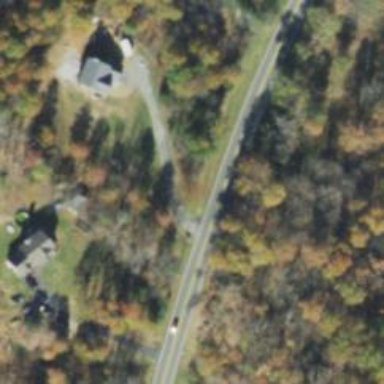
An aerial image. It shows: Driveway.